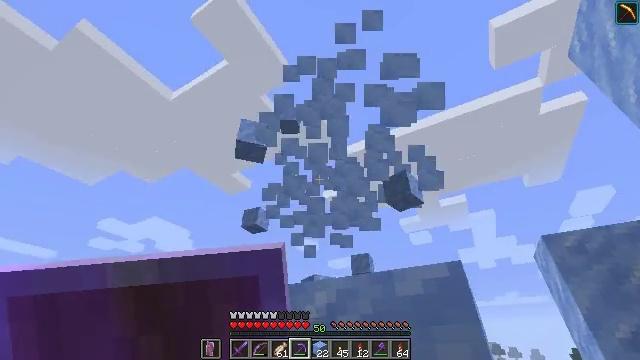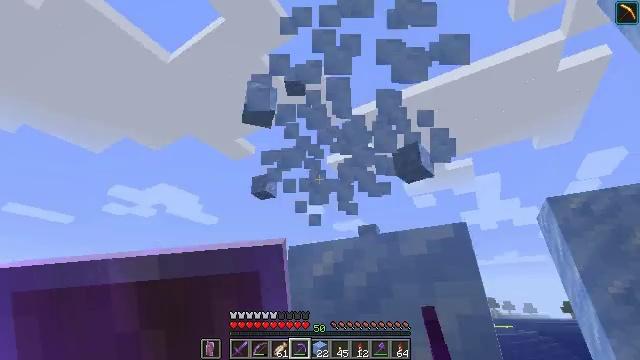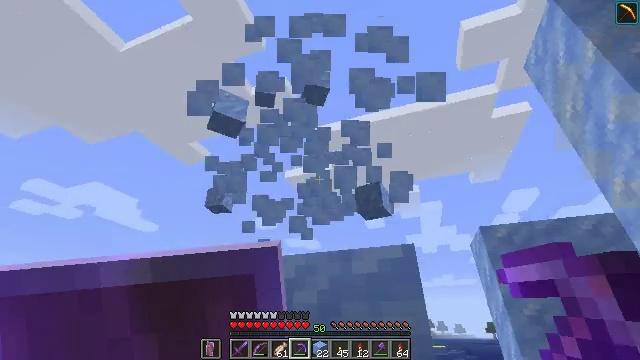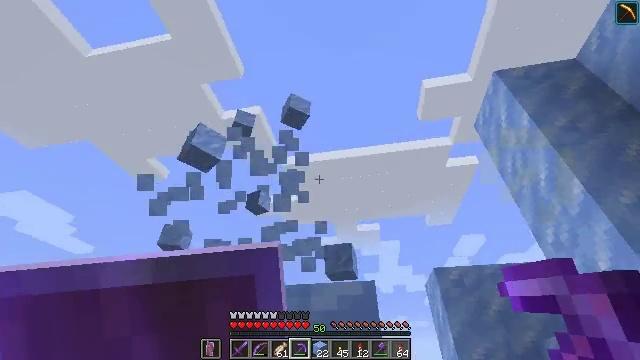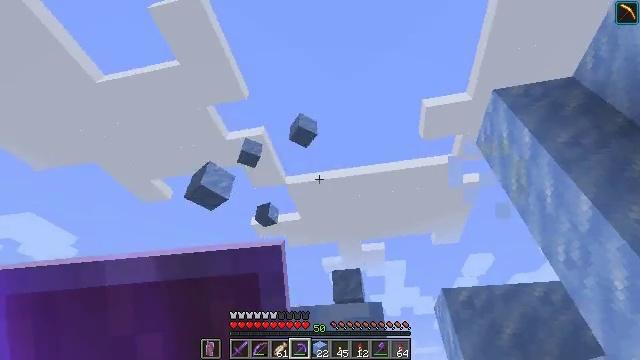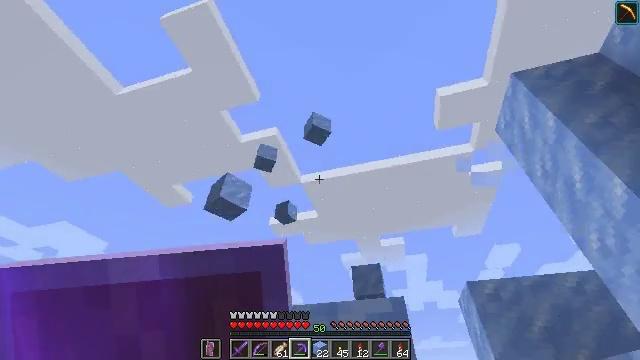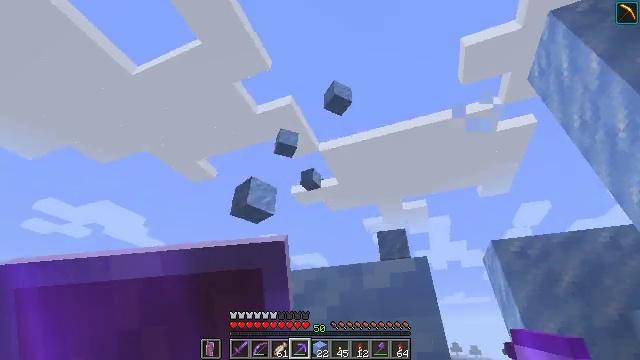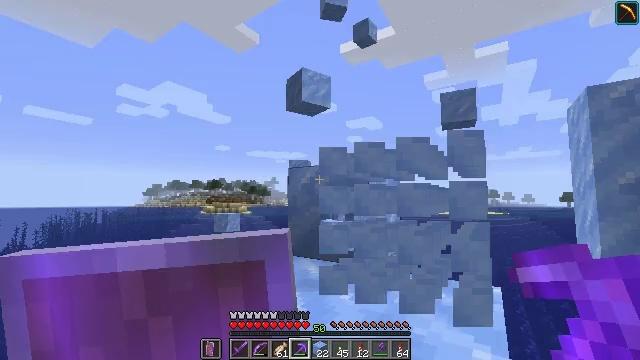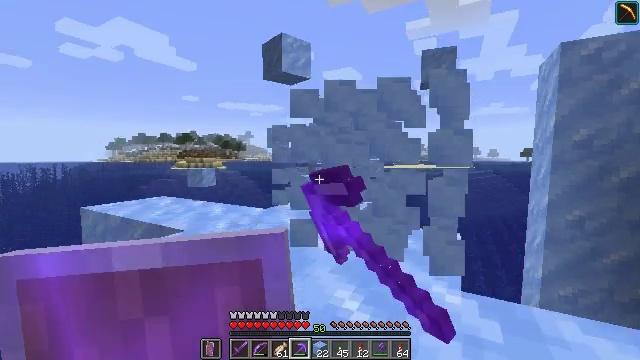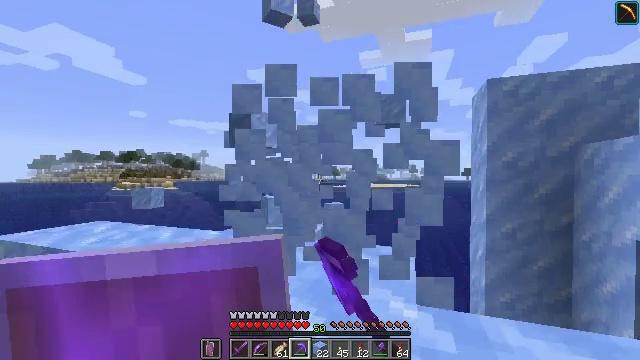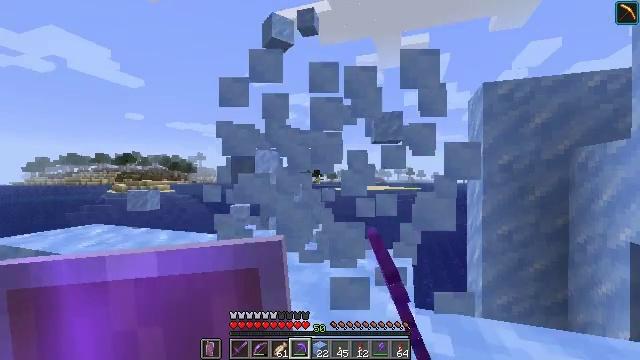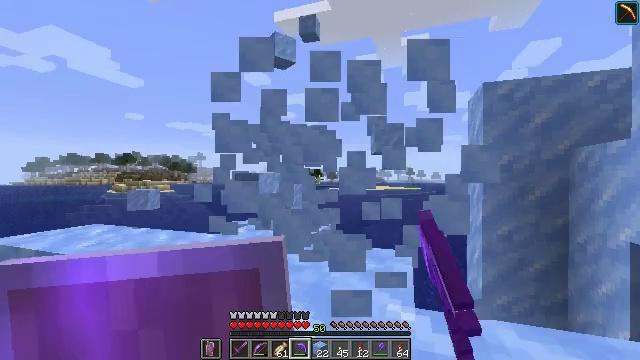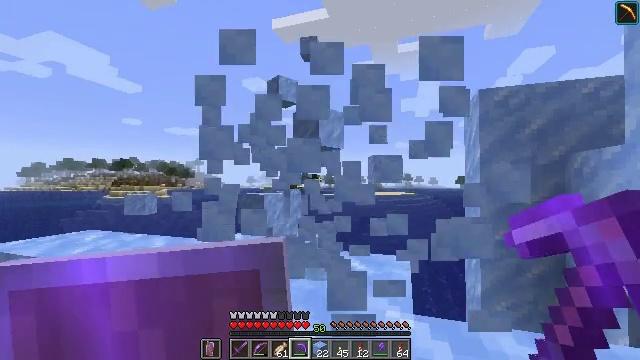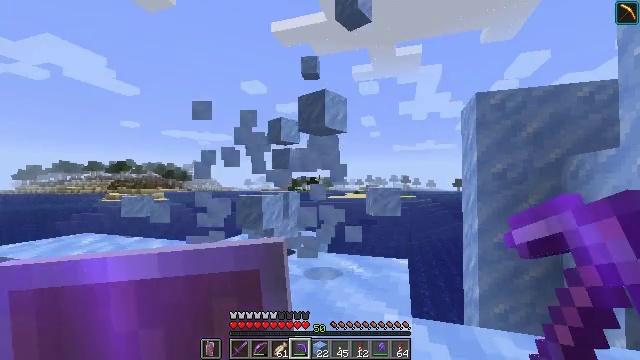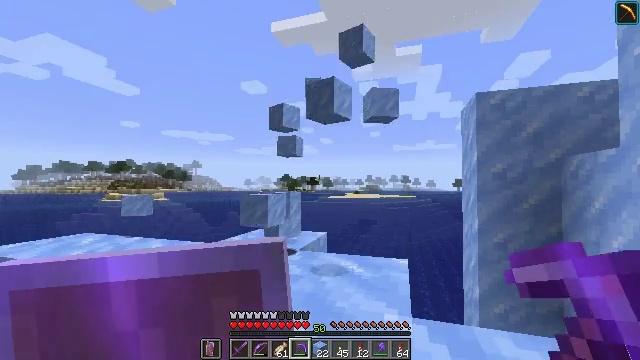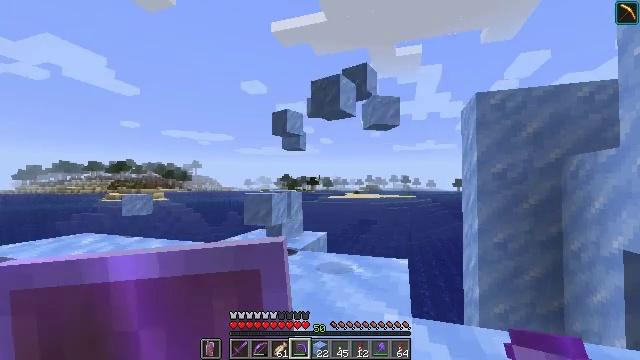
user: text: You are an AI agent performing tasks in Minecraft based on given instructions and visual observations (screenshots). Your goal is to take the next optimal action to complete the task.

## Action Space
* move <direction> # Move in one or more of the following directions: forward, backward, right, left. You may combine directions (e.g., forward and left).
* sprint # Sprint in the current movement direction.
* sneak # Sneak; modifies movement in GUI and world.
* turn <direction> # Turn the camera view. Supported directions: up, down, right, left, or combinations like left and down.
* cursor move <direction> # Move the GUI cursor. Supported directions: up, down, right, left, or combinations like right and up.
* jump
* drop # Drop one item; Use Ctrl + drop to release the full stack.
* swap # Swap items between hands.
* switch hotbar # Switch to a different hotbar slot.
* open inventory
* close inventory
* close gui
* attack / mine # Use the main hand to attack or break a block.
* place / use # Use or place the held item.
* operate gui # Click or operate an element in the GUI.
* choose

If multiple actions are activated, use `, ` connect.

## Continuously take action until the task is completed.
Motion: motion action
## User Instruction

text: Break packed ice to add to inventory.
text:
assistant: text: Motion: turn left and down, attack / mine
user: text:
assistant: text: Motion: turn right and up, attack / mine
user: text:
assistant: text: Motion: turn right and up, attack / mine
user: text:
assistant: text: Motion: turn up, attack / mine
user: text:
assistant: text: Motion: turn left, attack / mine
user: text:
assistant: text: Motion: turn left and down, attack / mine
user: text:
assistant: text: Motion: turn left and down, attack / mine
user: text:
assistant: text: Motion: turn right and down, attack / mine
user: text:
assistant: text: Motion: turn right and up, attack / mine
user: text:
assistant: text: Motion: attack / mine
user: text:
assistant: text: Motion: attack / mine
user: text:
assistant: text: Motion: turn up, attack / mine
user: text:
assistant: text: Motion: no_op
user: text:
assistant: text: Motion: no_op
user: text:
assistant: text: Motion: no_op
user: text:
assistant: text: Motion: no_op
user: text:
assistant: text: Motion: no_op
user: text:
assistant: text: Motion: no_op
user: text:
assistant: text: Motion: no_op
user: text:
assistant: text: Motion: no_op
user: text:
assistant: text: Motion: turn right and down
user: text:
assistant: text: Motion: turn right and down
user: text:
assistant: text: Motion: turn right
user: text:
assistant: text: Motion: no_op
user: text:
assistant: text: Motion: move back
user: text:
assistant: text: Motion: move back, turn left
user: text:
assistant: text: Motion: move back, turn left
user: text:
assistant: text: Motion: move back and move right
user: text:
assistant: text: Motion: move back and move right, turn left
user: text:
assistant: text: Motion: move back and move right, turn left